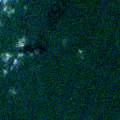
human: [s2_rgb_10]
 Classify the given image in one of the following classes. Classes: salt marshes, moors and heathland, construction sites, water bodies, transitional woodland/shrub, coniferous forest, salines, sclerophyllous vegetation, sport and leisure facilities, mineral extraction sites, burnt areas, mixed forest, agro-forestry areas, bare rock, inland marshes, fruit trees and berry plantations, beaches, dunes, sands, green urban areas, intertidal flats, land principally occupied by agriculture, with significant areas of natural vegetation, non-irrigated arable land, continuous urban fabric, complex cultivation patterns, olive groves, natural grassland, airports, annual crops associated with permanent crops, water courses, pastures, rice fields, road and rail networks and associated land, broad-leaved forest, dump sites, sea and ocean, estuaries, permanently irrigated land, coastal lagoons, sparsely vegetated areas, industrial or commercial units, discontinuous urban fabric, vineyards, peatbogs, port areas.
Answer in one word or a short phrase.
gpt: sea and ocean